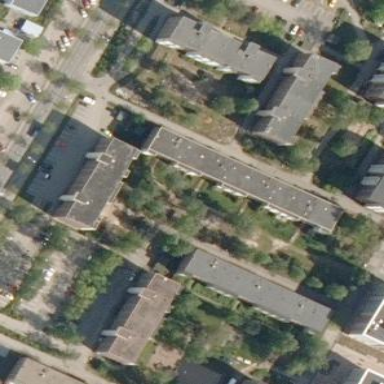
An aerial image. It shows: Residential building.